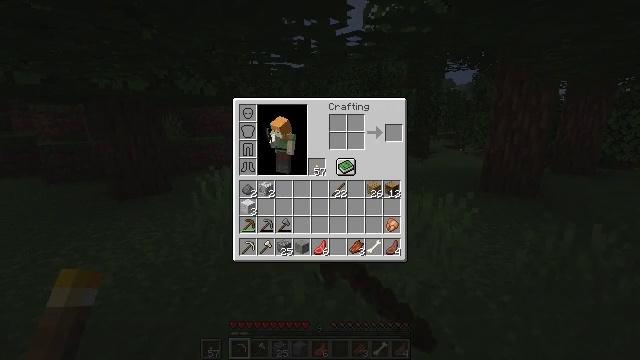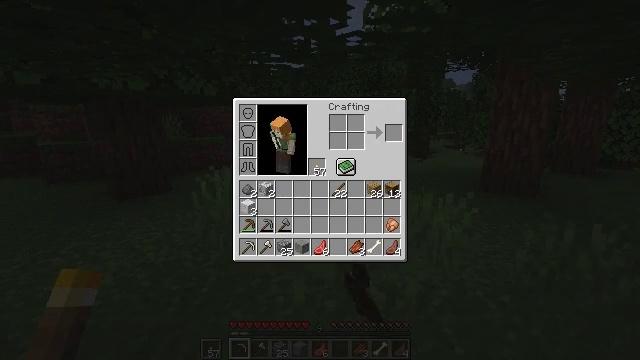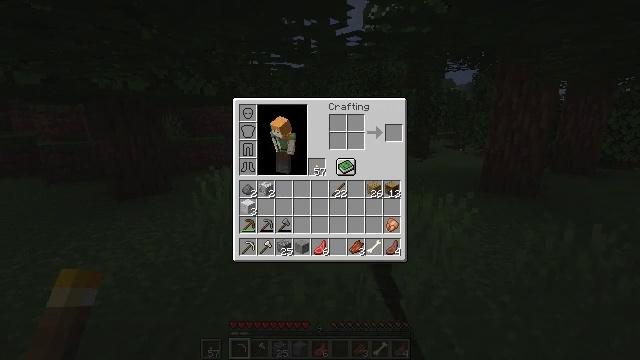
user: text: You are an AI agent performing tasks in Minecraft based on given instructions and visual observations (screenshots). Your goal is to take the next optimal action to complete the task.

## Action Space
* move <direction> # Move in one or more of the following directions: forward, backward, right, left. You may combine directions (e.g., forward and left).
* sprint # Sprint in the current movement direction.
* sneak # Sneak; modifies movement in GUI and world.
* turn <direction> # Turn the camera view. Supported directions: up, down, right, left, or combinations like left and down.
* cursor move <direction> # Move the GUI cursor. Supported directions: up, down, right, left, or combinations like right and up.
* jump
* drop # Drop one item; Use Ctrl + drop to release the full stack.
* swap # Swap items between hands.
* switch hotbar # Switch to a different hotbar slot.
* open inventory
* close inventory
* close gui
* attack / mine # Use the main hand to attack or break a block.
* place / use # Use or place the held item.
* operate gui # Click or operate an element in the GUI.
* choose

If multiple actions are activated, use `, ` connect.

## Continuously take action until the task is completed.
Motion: motion action
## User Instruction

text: Remove a gray wool from the inventory.
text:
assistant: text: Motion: no_op
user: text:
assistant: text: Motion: no_op
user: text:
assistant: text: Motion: no_op